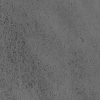
Atmospheric dust classification: not_dusty